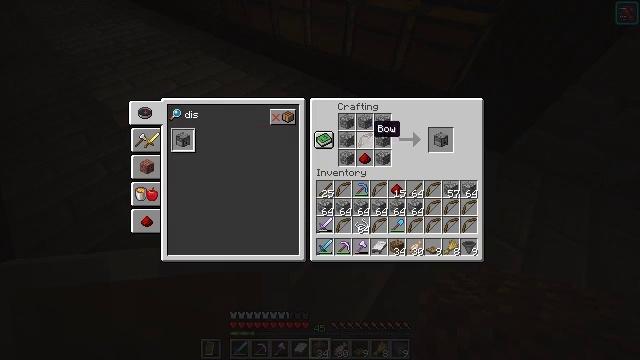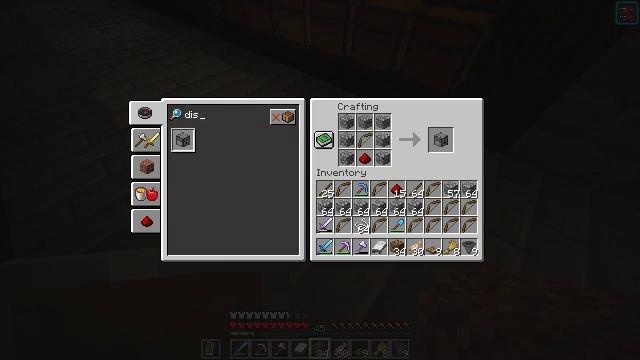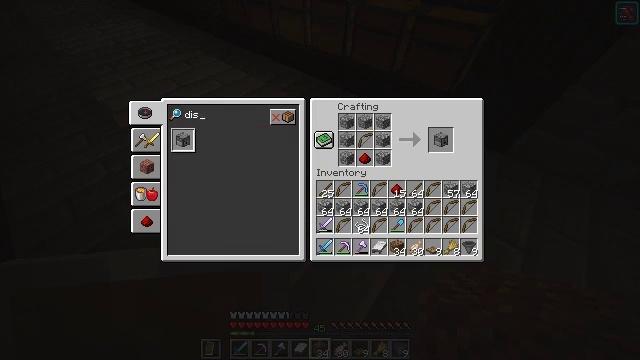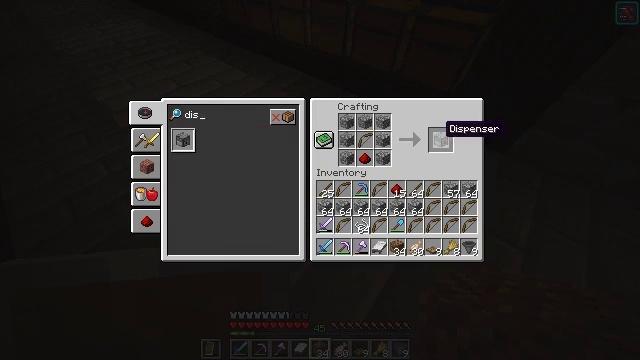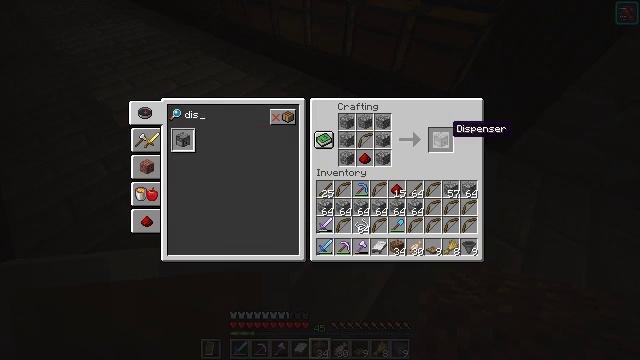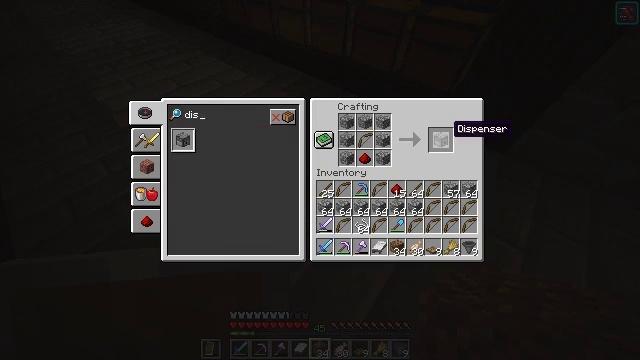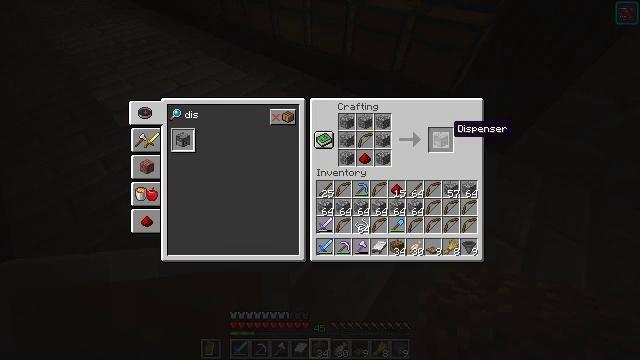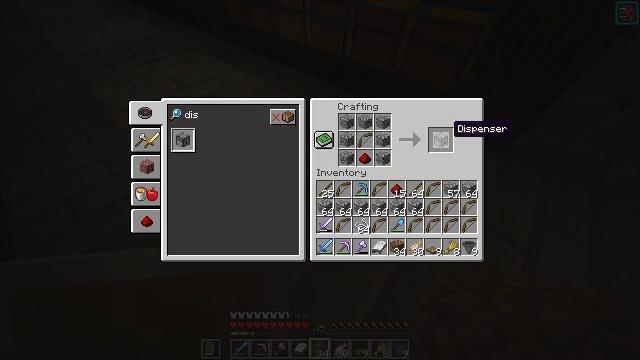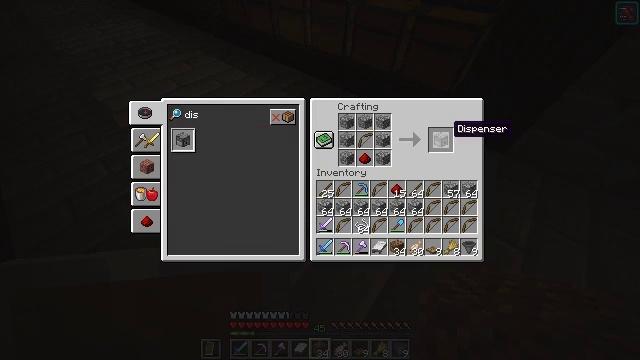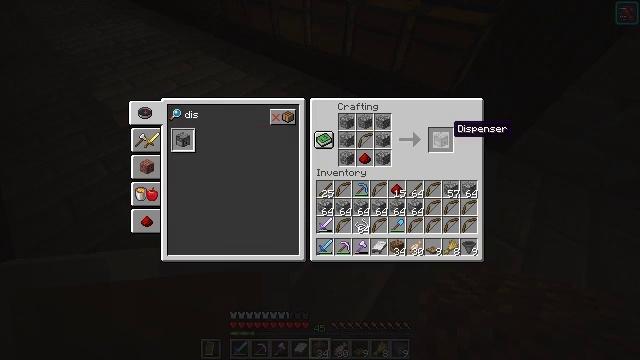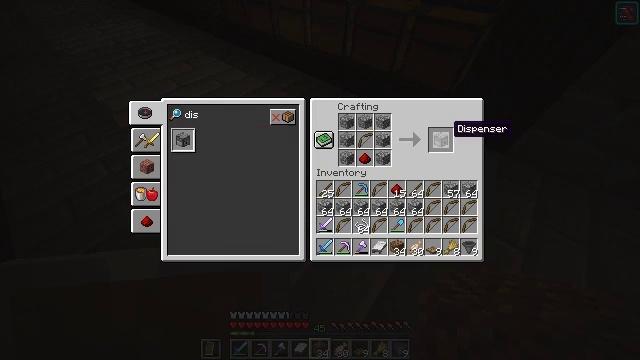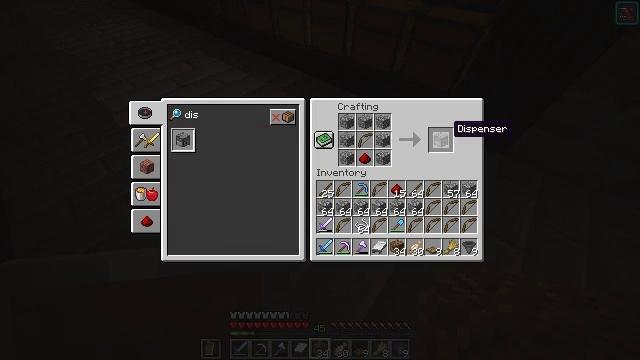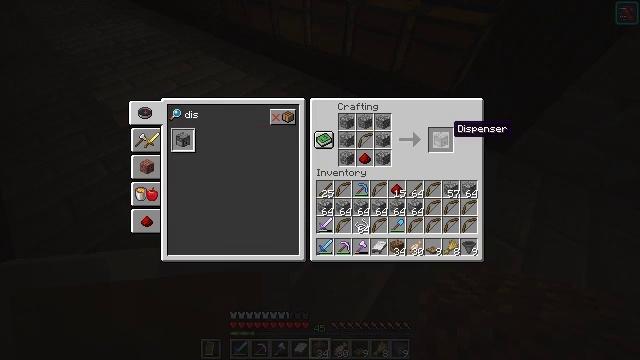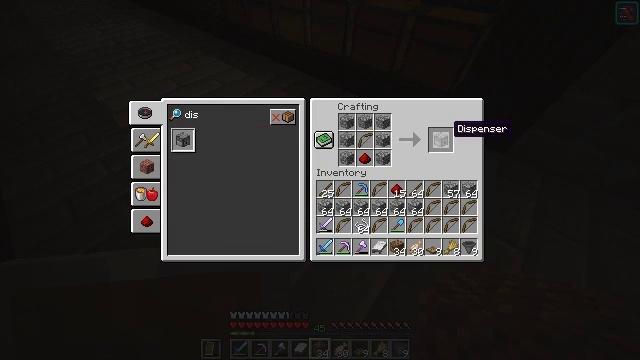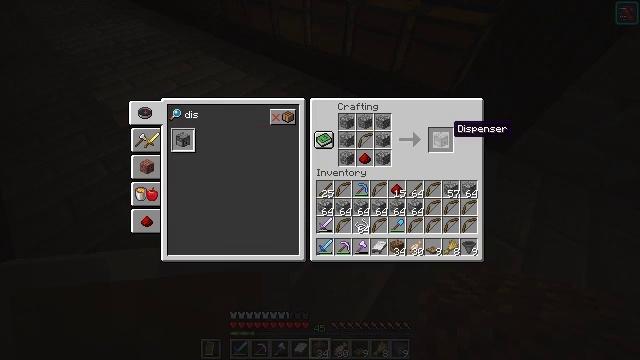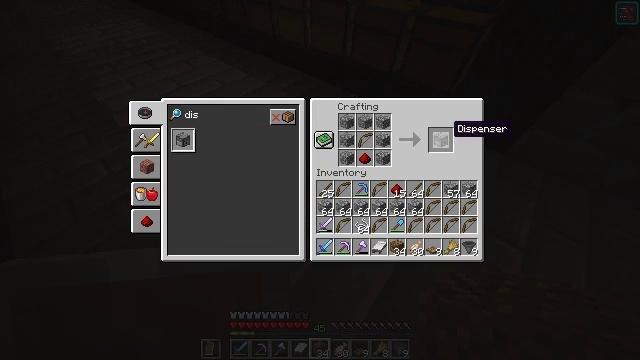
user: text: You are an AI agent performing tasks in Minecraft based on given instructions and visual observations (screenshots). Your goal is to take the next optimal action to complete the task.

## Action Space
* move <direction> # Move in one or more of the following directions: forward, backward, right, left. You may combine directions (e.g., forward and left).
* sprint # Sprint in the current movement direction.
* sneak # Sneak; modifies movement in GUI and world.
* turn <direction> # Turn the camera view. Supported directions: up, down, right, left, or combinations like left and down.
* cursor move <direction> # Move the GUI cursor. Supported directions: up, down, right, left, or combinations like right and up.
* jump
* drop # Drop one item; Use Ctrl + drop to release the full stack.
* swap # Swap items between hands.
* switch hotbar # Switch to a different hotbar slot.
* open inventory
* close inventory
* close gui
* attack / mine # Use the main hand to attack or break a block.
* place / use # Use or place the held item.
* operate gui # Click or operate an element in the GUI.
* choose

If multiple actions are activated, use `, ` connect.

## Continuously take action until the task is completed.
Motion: motion action
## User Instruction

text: Make a dispenser with materials.
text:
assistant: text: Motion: sneak, cursor move right
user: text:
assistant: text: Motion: sneak, cursor move right
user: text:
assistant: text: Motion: sneak, cursor move right
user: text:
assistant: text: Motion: sneak, cursor move right
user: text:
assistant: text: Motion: sneak
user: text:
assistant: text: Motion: sneak, operate gui
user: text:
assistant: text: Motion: sneak, operate gui
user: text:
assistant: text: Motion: sneak, operate gui
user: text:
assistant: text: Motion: sneak
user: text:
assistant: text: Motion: sneak
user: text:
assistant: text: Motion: sneak
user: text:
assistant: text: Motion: sneak
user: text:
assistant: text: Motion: sneak
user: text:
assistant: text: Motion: sneak
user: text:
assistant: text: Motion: sneak
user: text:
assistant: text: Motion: sneak
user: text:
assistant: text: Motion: sneak
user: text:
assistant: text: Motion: no_op
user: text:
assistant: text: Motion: no_op
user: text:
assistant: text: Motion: no_op
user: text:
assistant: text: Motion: no_op
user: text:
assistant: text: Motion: no_op
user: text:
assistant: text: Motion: operate gui
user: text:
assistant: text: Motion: operate gui
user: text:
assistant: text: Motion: cursor move down, operate gui
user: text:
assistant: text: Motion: cursor move down
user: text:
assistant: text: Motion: no_op
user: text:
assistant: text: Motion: no_op